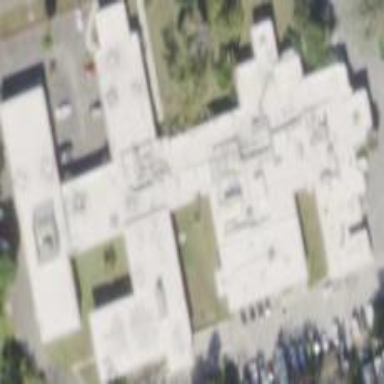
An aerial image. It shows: Hospital building.